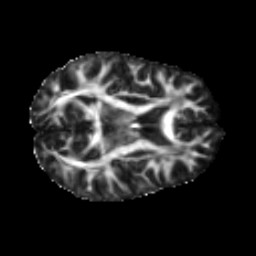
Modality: FA
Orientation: axial
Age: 22
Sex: female
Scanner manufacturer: ge
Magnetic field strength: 3 T
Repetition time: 7.8 s
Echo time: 0.0606 s